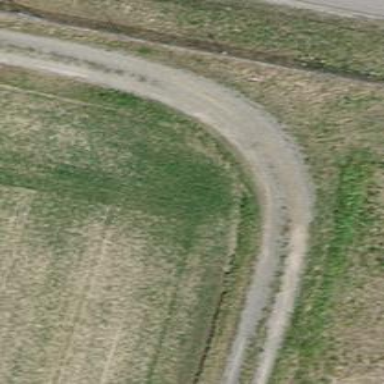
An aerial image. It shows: Track with grade3 tracktype.